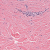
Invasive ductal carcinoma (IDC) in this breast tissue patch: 0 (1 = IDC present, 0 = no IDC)